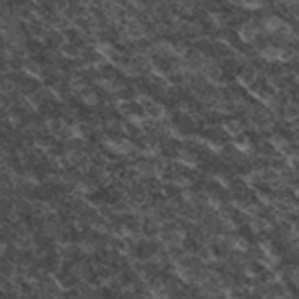
Label: frost